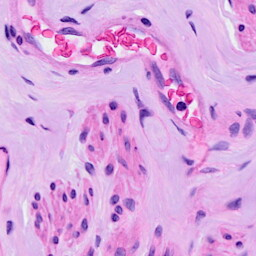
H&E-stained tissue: Ovarian